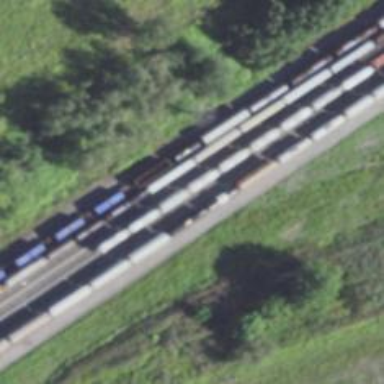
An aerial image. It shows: Abandoned railway yard.